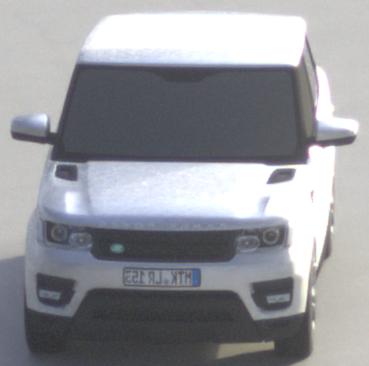
Make: Land Rover
Model: Range Rover Sport 5.0 V8 SC
Detailed model: Range Rover Sport (II)
Model produced from: 2013/09
Model produced until: 2015/07
Doors: 5
Color: white
Road condition: dry road
Daytime: sunrise or sunset
Contrast: medium contrast